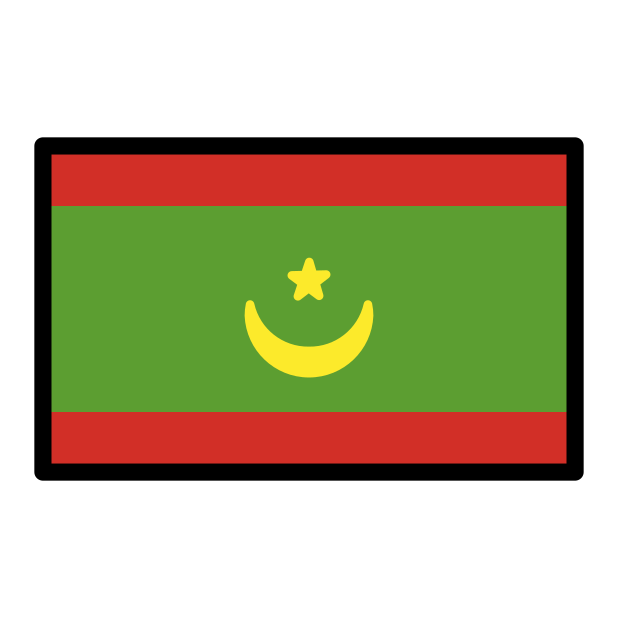
flag: Mauritania